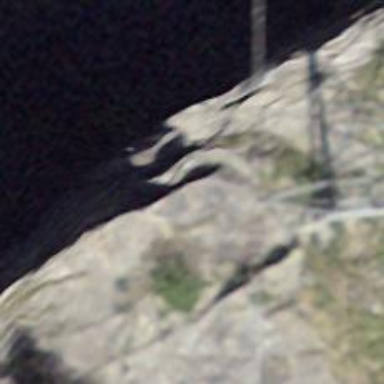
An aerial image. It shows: Natural cliff.